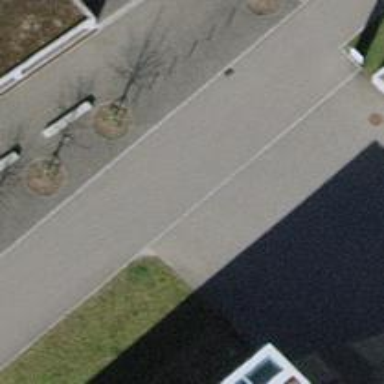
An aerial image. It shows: Bicycle parking facility.